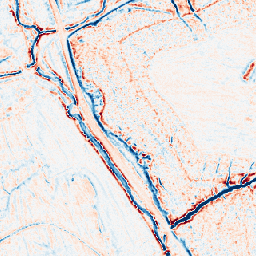
Category: edge_preserving
Decomposition family: bilateral
Decomposition parameters: d: 9
sigma_color: 50
sigma_space: 150
Upsampling method: nearest
Upsampling parameters: scale: 8
Upsampling scale: 8